Question: I want to center ul tag in div
My Html code
'''
<footer>
<div class="wrap">
<ul class="nav navbar-nav social">
<li><a href="#">FB</a></li>
<li><a href="#">Li</a></li>
<li><a href="#">TW</a></li>
<li><a href="#">You</a></li>
</ul>
</div>
</footer>
'''
and the css
'''
footer{
position: fixed;
width: 100%;
background: red;
height: 70px;
bottom: 0;
z-index: 6;
}
footer .wrap{
margin: 10px auto;
}
.social{
width: 250px;
}
'''
I post screenshot of my actualy situation:

P.S: i do it responsive, and sorry for my english
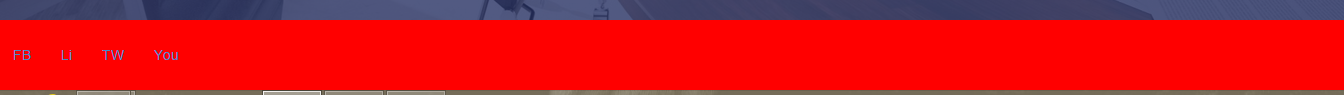
Answer: In your case you can cancel float on 'navbar-nav' element and then center it with 'margin: 0 auto':
'''
.social {
width: 250px;
float: none;
margin: 0 auto;
}
'''
### Demo: http://plnkr.co/edit/dmH6ySgEO5XnwXBbE7gt?p=preview